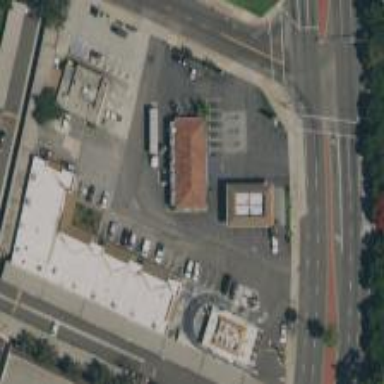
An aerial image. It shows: Convenience shop.